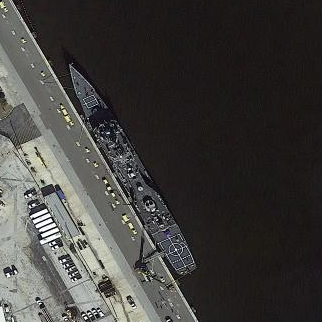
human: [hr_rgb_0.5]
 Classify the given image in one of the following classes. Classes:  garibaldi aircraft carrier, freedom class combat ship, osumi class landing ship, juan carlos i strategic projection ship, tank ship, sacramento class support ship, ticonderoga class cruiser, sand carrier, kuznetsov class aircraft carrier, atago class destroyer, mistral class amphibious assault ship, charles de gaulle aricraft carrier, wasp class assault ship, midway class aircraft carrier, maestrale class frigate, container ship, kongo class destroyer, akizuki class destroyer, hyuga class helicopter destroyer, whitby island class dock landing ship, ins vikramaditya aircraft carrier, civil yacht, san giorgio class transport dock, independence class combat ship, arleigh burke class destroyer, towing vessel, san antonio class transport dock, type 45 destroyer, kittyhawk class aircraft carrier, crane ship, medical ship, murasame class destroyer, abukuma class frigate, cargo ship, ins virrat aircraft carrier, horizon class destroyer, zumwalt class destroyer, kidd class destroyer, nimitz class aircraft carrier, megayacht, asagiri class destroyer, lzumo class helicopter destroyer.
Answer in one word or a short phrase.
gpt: Ticonderoga class cruiser